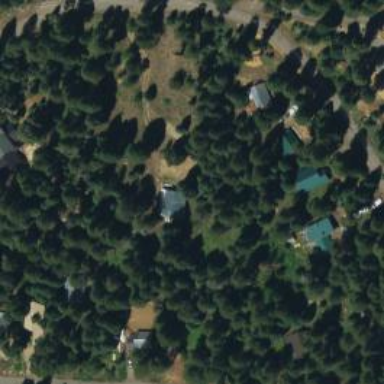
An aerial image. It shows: Evergreen needle-leaved woodland.